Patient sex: M
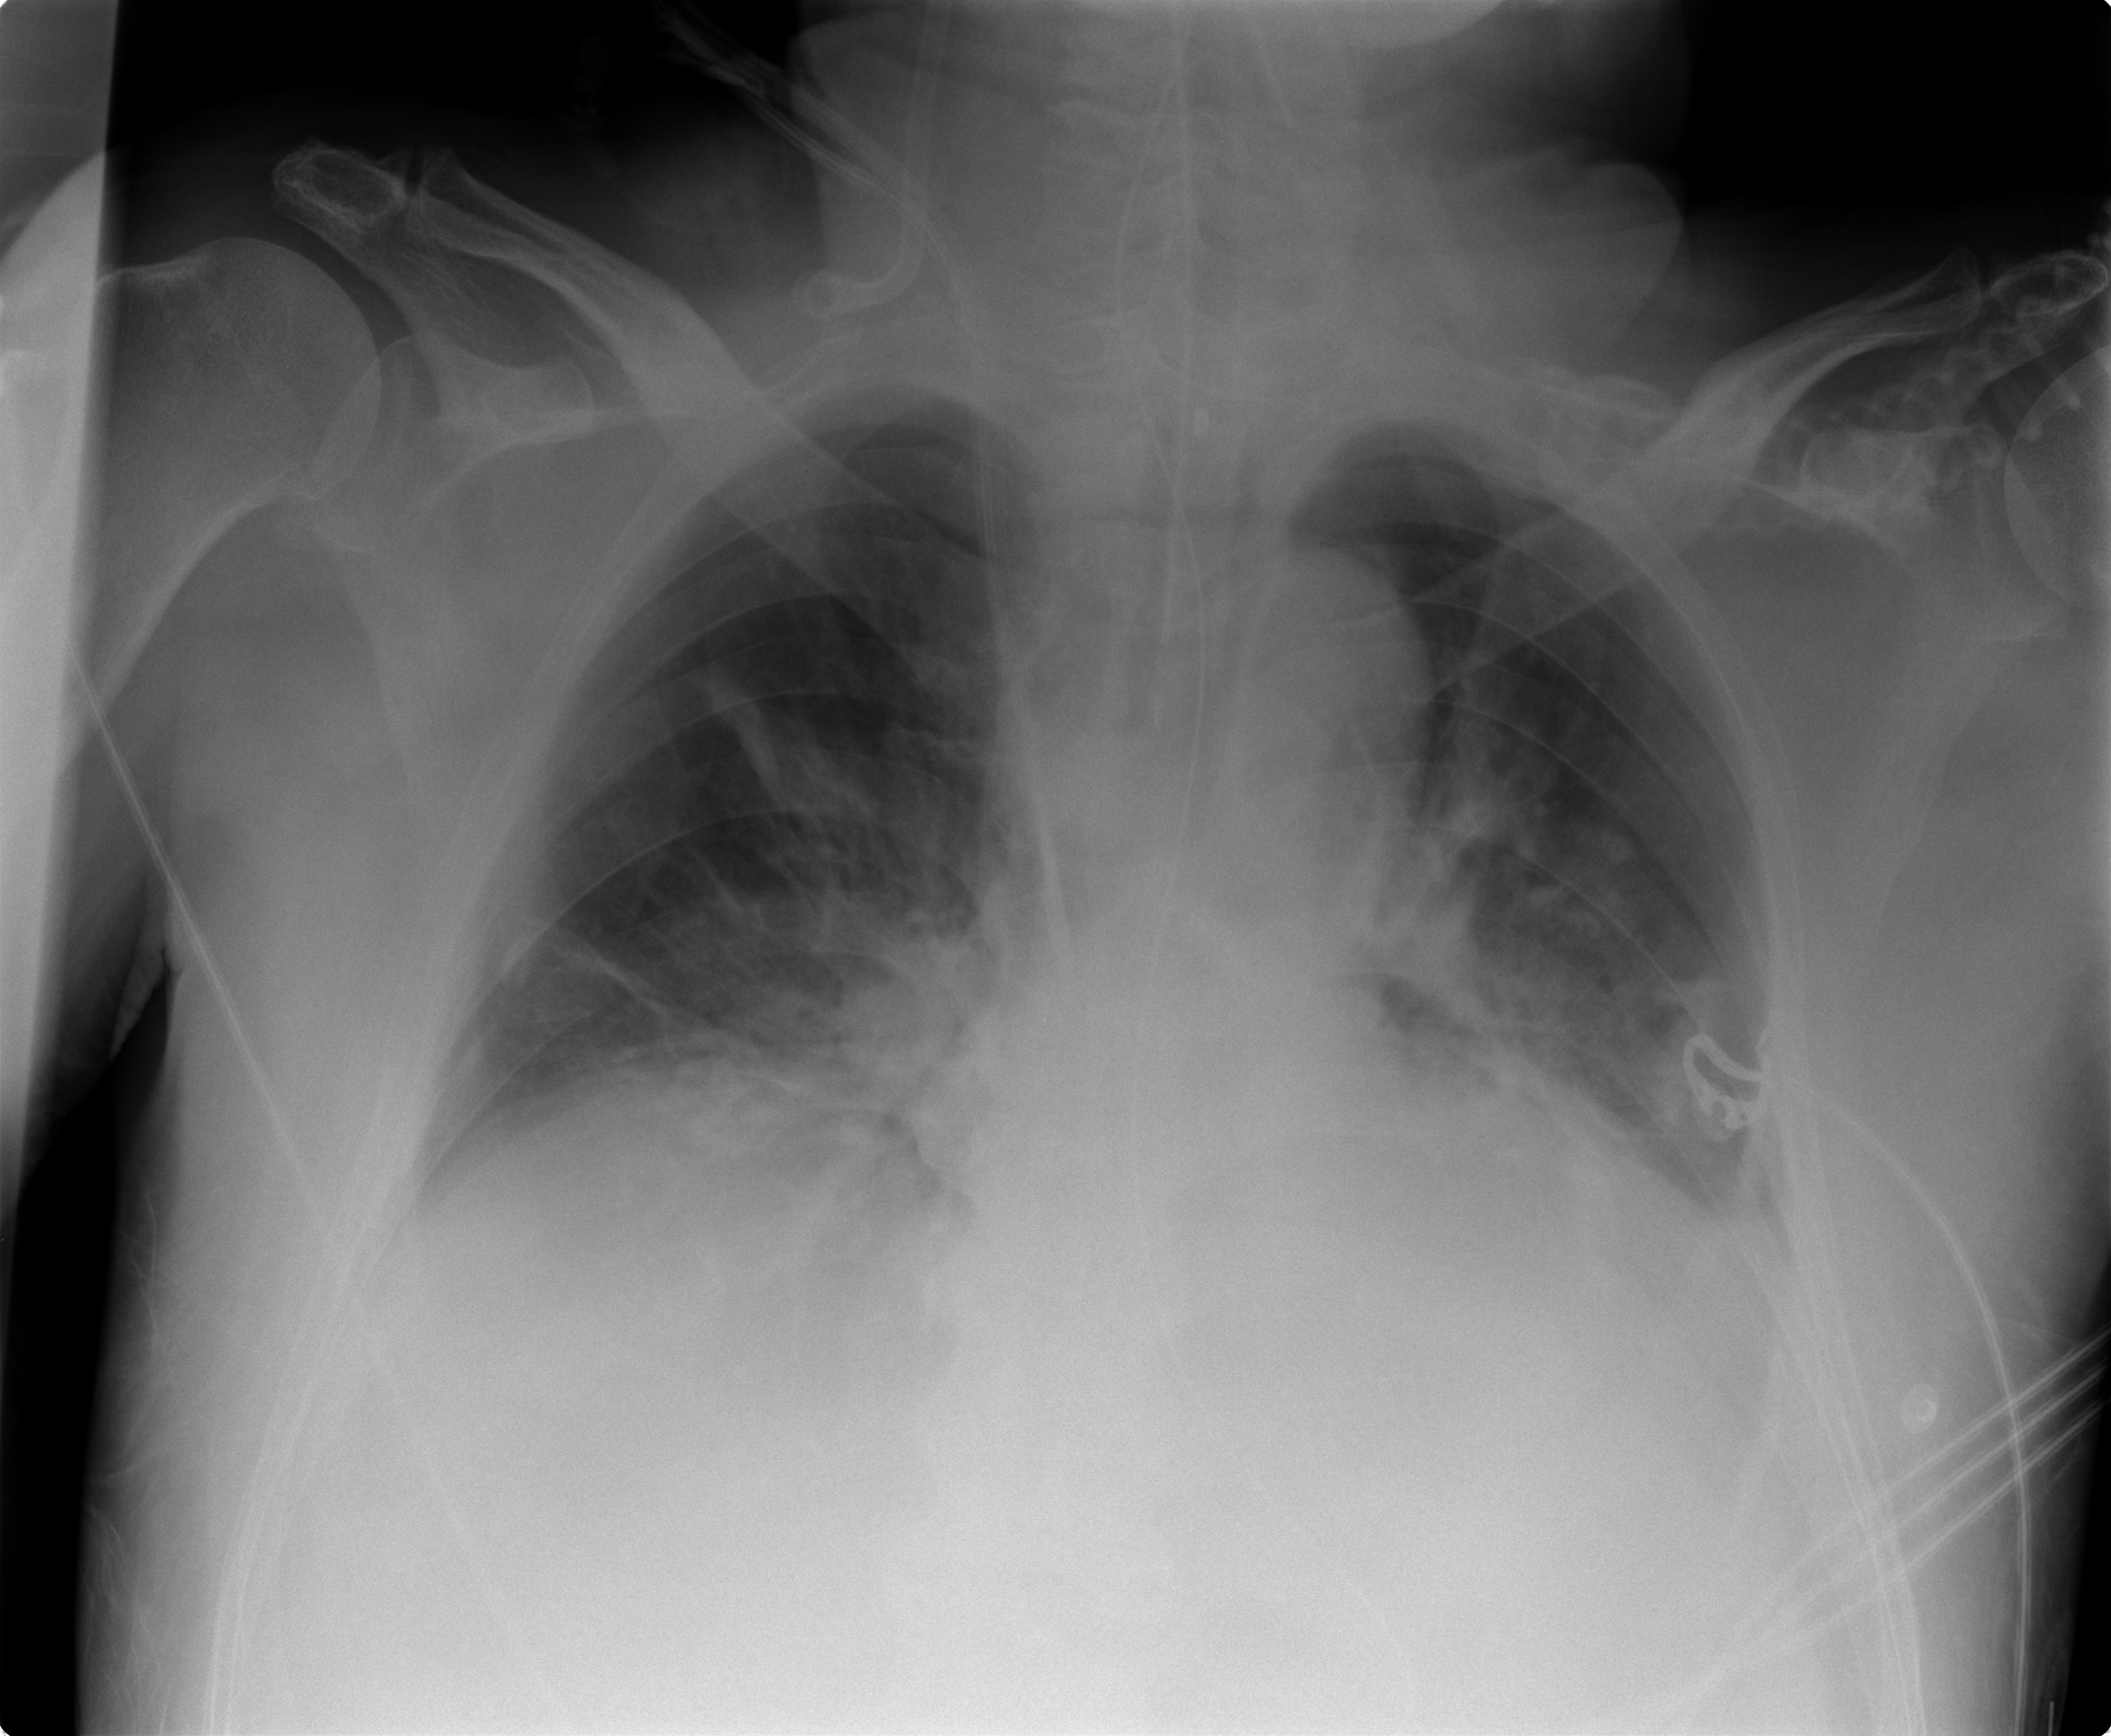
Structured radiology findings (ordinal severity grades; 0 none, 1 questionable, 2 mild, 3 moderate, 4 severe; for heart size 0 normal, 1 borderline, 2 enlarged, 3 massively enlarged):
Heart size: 1
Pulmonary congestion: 1
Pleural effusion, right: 0
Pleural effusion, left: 1
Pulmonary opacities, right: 1
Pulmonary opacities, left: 0
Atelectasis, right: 2
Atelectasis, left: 2